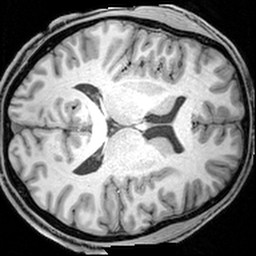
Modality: T1w
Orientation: axial
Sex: male
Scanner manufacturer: siemens
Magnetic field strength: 3 T
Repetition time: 1.9 s
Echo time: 0.00397 s